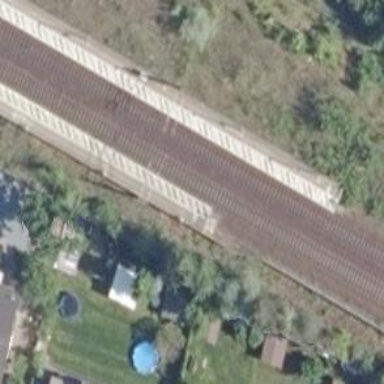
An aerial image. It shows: Public transport stop position along the railway.